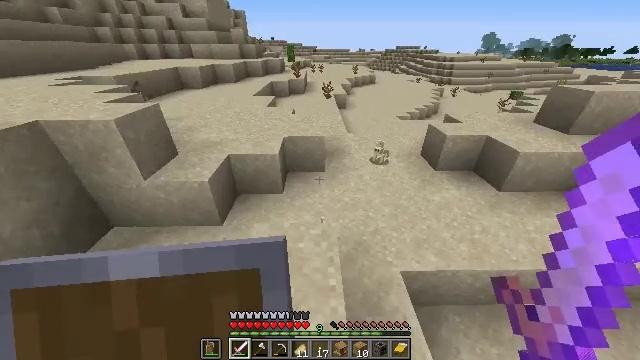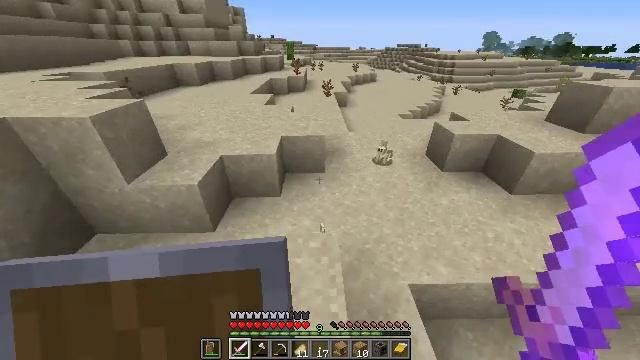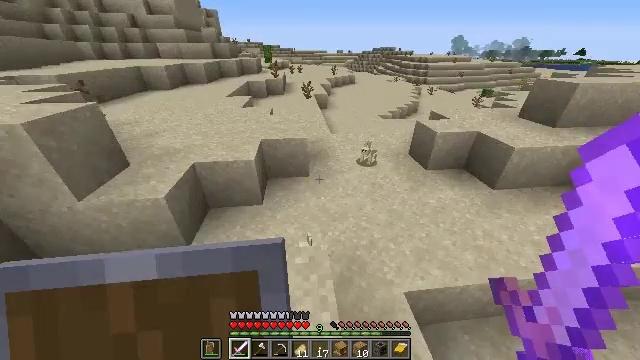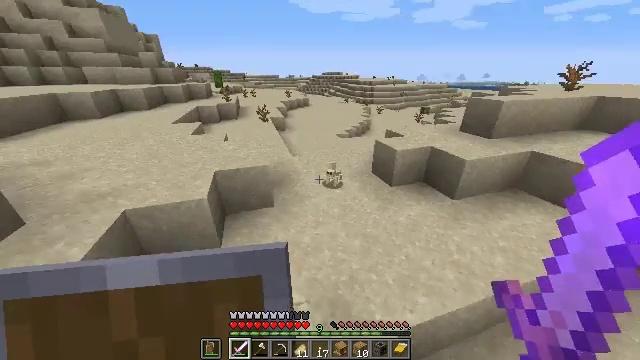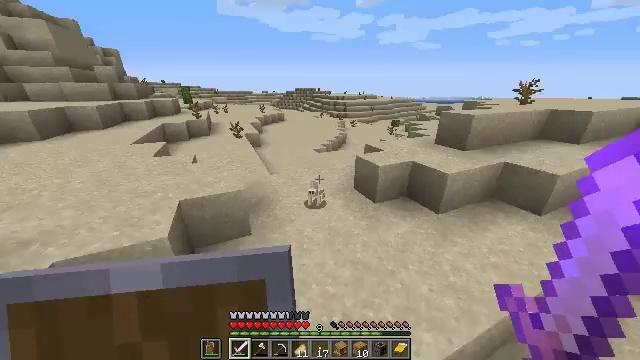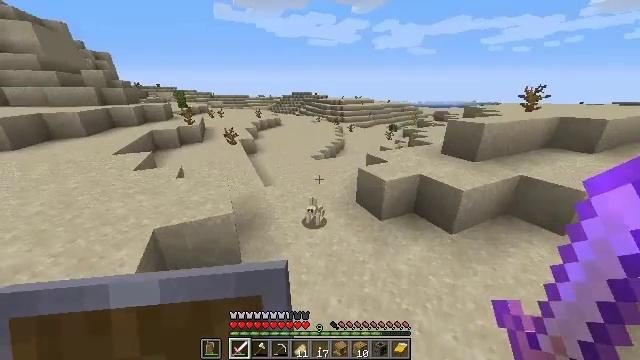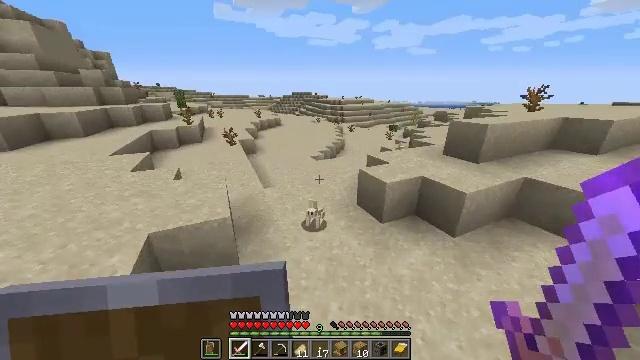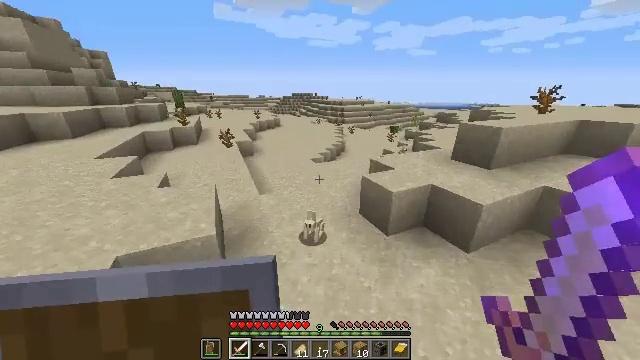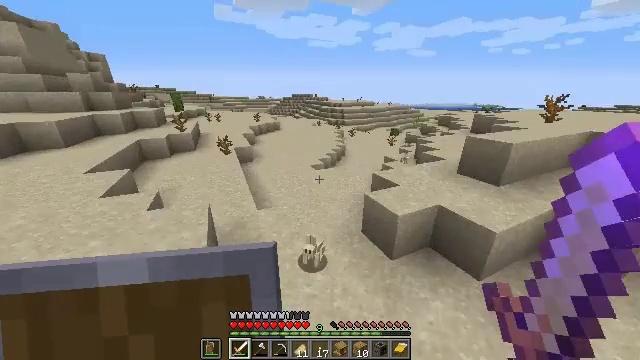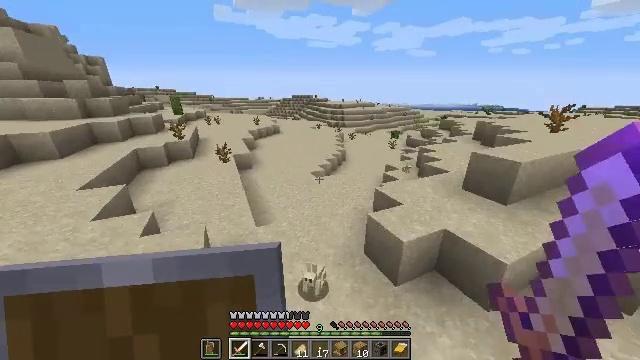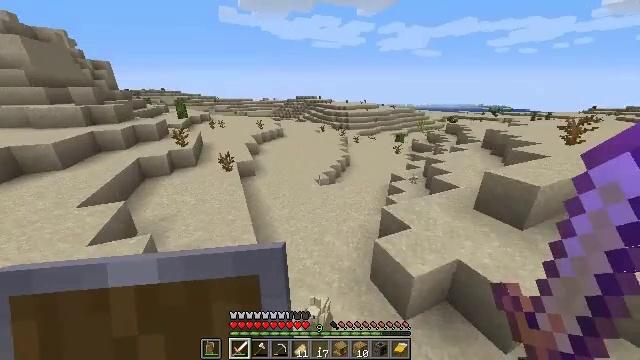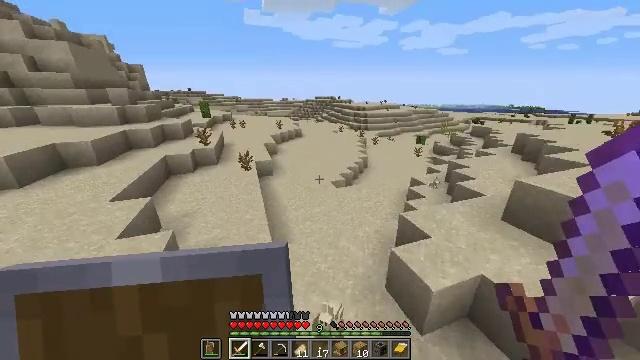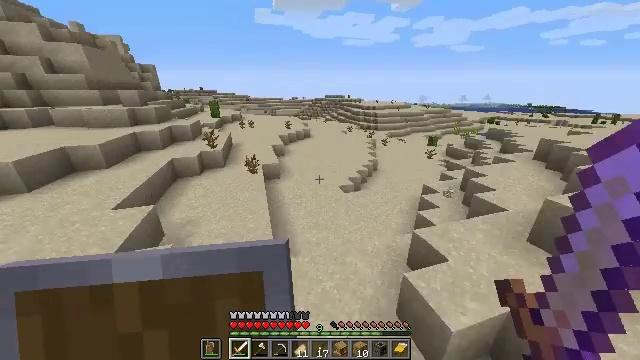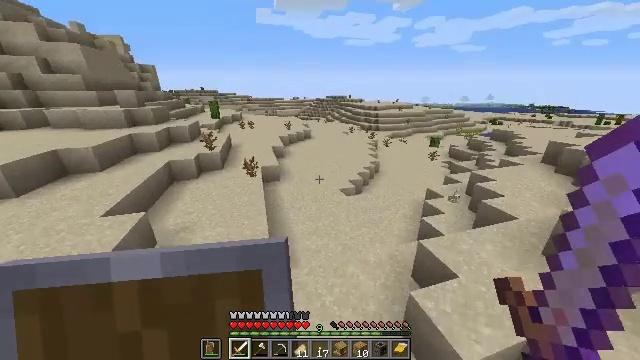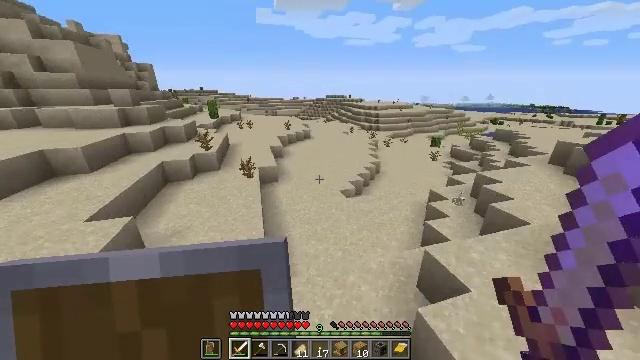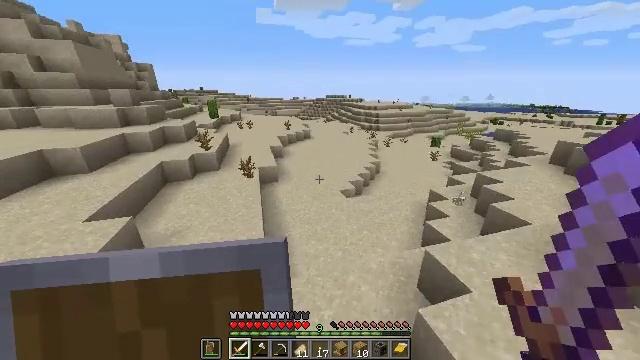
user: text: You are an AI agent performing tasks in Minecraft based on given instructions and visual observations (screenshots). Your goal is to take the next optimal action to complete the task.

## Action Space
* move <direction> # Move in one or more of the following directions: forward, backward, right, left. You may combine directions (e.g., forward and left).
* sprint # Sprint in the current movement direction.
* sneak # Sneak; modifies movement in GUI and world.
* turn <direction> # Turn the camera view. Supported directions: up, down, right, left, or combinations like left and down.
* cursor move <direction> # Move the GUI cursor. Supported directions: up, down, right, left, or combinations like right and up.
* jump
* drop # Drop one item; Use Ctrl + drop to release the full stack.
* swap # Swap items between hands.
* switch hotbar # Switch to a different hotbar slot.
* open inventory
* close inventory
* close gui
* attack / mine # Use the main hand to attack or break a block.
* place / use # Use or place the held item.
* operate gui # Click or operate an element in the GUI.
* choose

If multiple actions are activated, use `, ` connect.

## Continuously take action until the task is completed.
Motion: motion action
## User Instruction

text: Break the sugar cane.
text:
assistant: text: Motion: move forward
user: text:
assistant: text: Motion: move forward, turn right
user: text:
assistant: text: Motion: move forward, turn right and up
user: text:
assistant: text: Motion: move forward, turn right and up
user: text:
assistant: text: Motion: move forward, turn up
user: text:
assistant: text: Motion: move forward
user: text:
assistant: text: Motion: move forward
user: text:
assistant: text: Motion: move forward, jump
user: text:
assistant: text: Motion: move forward, jump
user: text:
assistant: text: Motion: move forward, turn left, jump
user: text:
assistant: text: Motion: move forward, turn left, jump
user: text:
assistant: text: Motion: move forward, turn left, jump
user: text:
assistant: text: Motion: move forward, jump
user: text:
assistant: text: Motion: move forward, jump
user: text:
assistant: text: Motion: move forward, jump
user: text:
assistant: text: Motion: move forward and move left, jump
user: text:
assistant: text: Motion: move forward and move left, jump
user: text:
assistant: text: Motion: move forward and move left, jump
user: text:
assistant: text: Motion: move forward and move left, jump
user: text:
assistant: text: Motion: move forward, jump
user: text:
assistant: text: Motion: move forward, jump
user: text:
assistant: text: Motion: move forward, turn right, jump
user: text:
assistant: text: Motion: move forward, jump
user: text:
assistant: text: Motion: move forward, jump
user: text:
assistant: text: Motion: move forward, jump
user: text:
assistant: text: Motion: move forward, jump
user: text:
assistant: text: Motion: move forward, jump
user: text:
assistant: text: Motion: move forward, jump
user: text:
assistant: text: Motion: move forward, jump
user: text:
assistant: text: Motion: move forward, jump